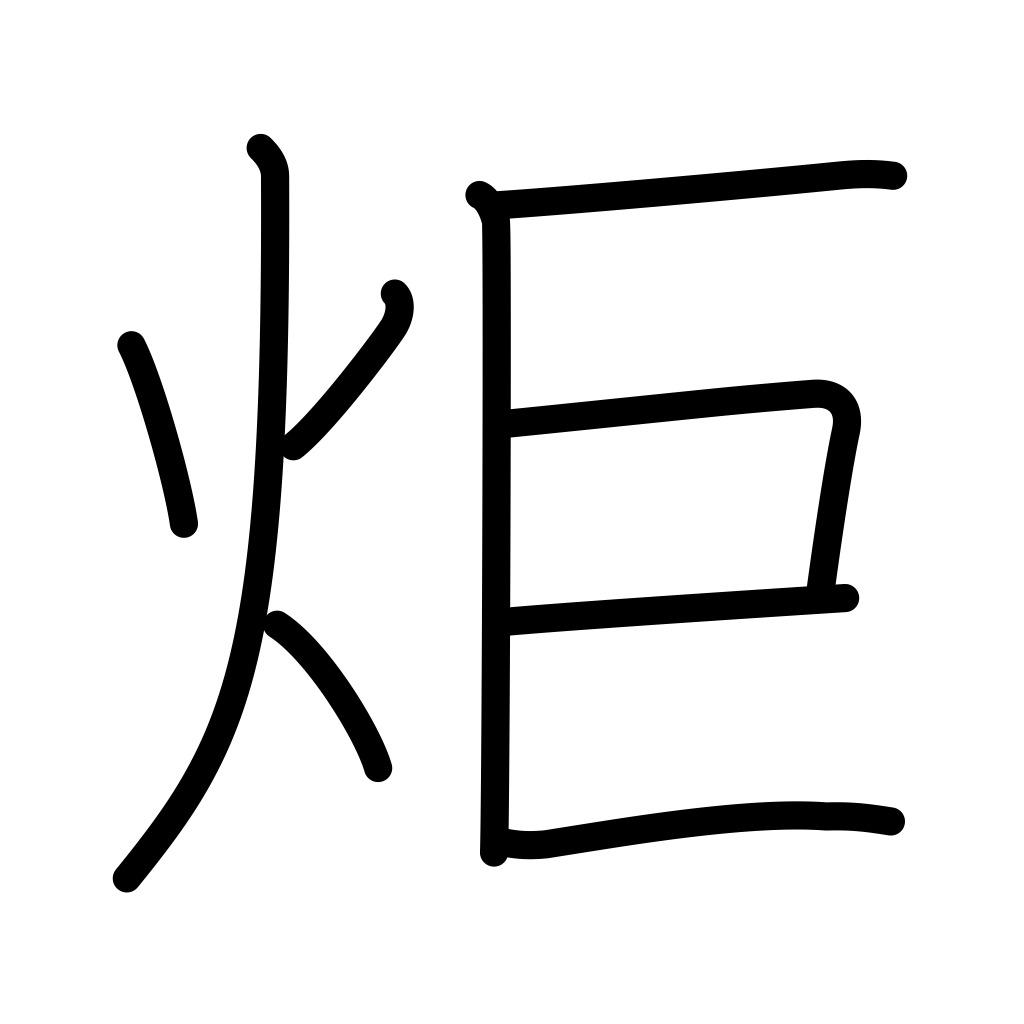
Meaning: torch, signal fire